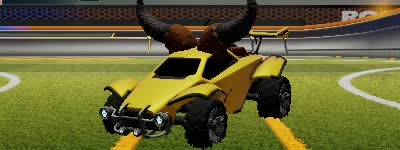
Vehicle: octane